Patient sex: M
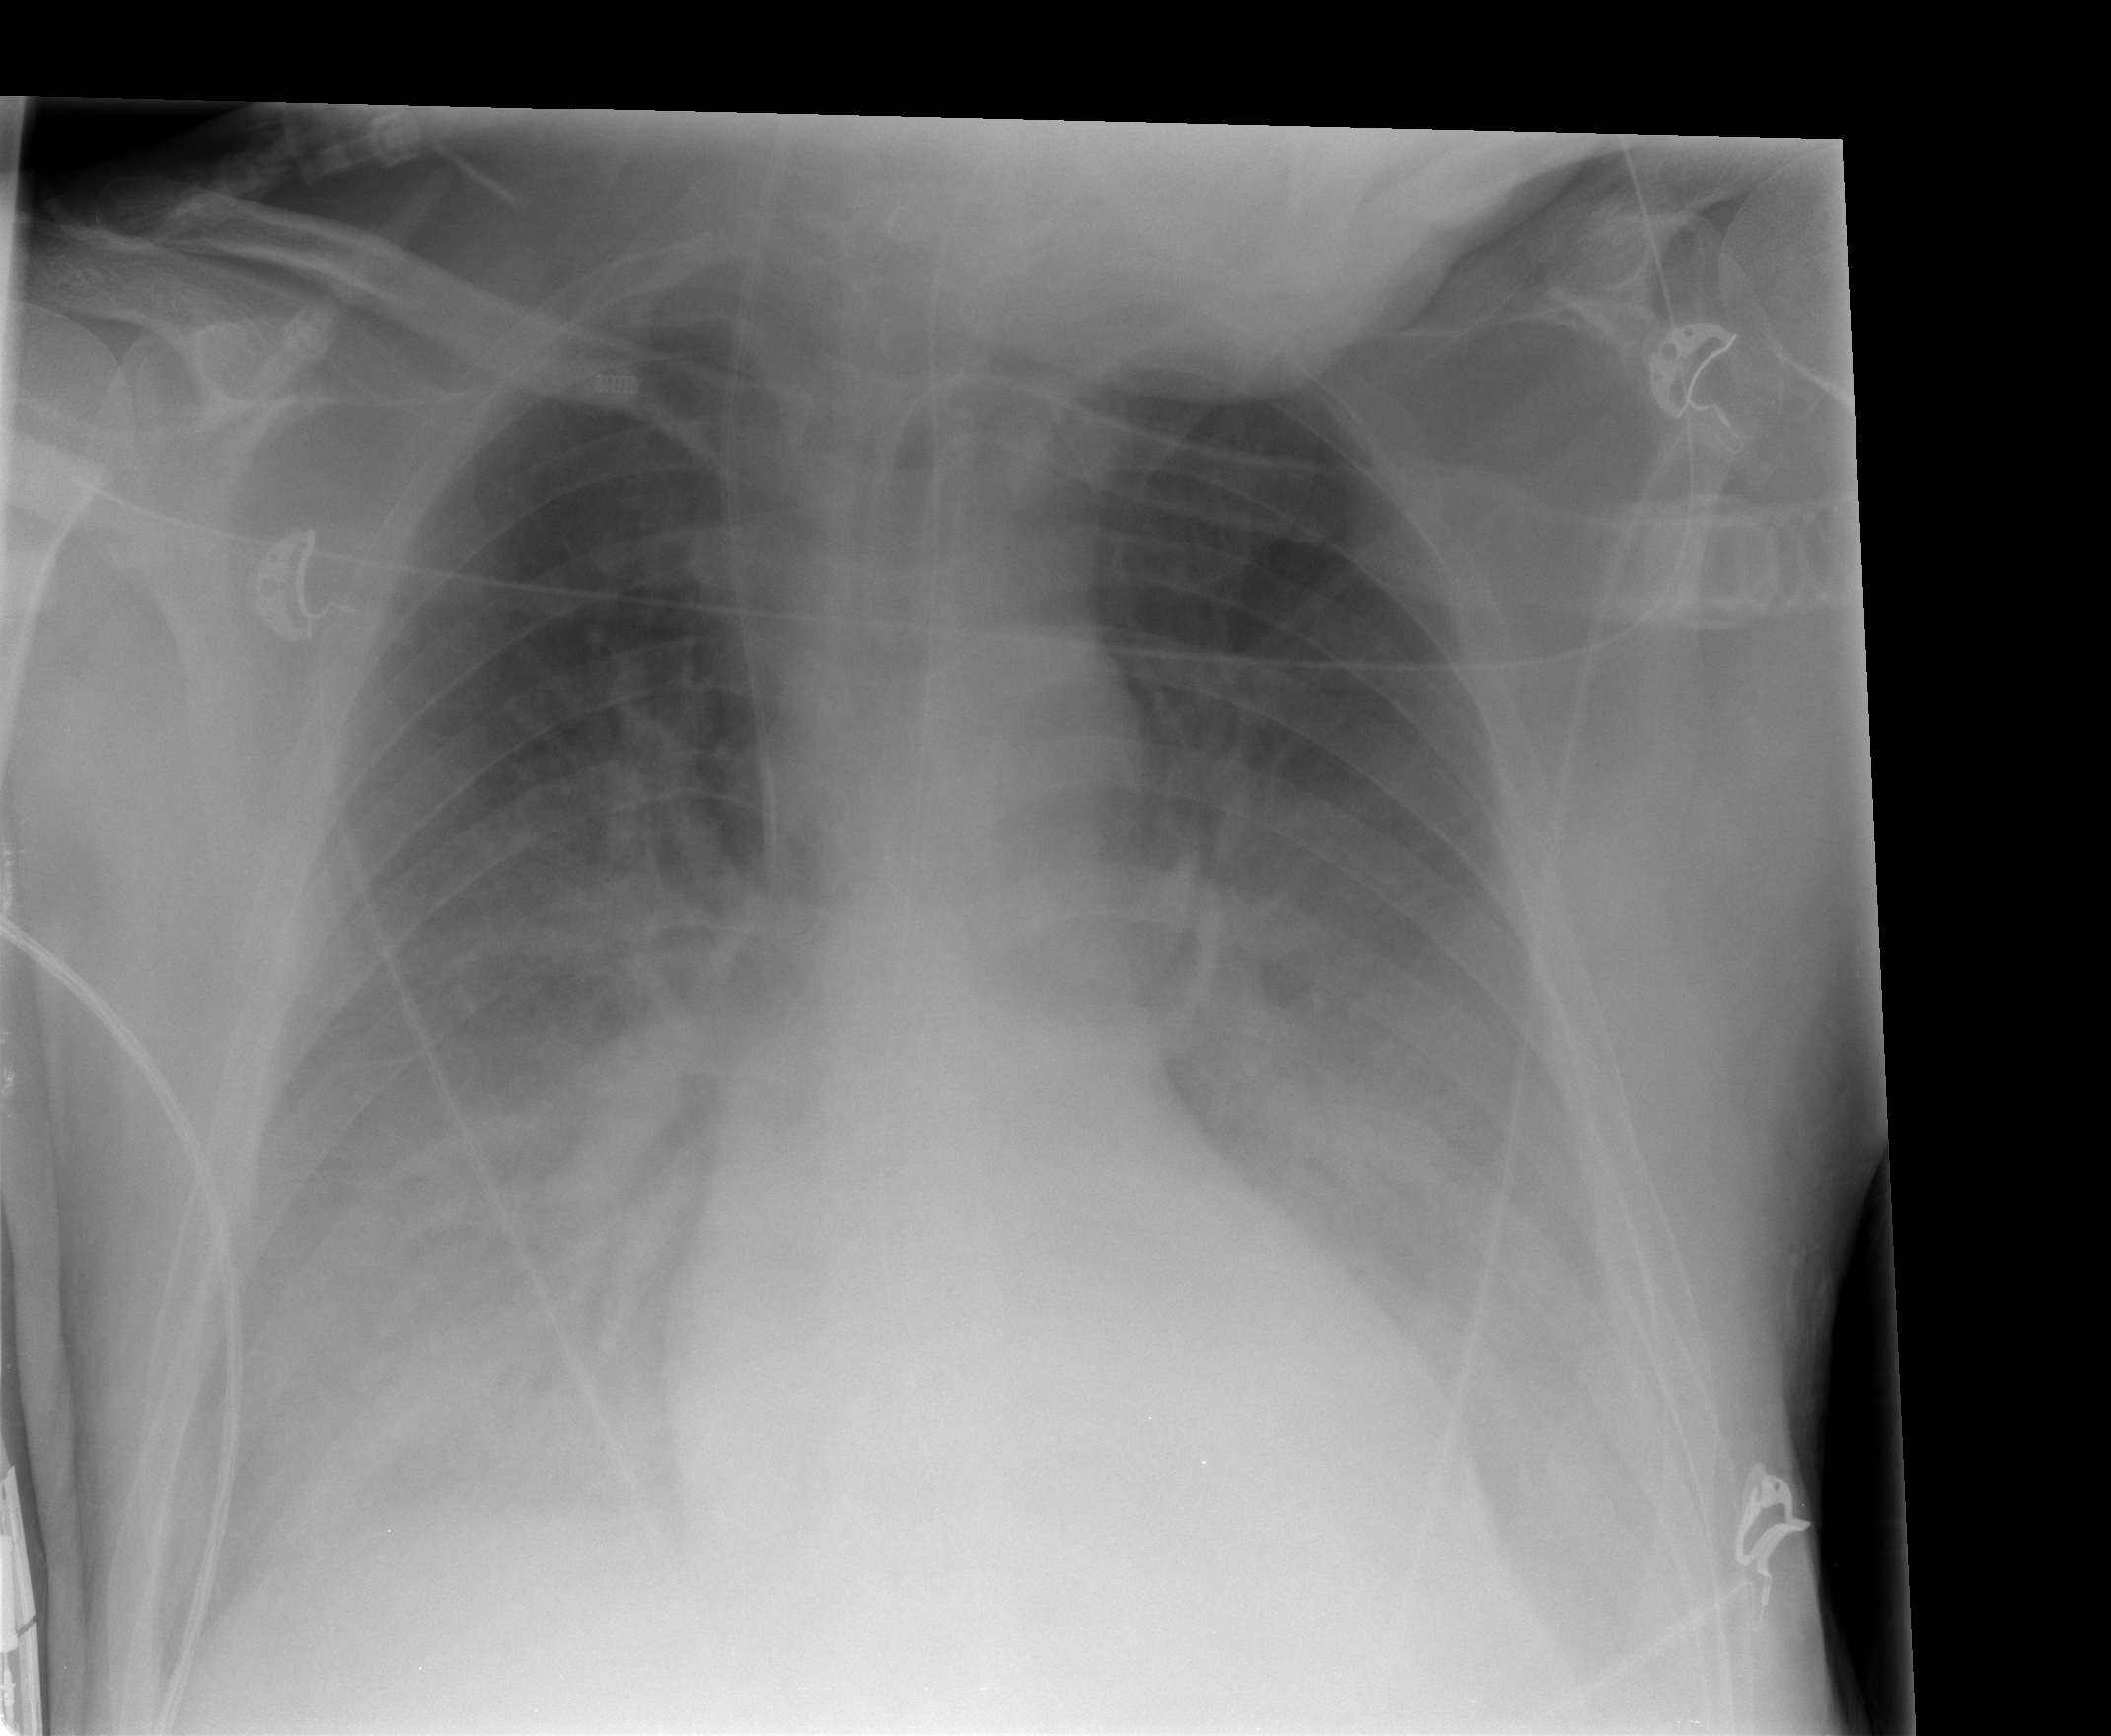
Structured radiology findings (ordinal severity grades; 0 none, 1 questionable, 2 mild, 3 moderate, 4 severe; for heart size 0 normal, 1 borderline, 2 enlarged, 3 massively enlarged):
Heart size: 0
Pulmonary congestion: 2
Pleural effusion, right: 2
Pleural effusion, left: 2
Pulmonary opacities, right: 3
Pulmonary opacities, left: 3
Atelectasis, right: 3
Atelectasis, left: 3